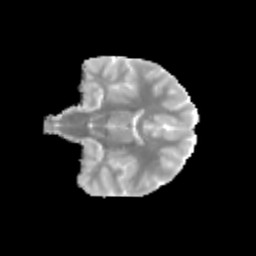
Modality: MD
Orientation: coronal
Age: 10
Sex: female
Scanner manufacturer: siemens
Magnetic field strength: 3 T
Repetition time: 3.8 s
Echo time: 0.07 s